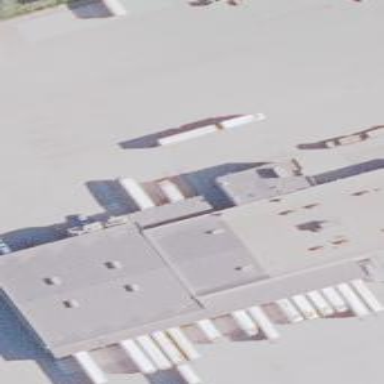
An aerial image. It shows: Transportation building.